Interaction volume radius: 5 \u00c5
Interaction volume height: 35 \u00c5
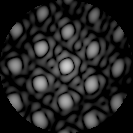
Disorder parameter: 0.139